Field crop: maize
Growth stage: 2
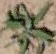
Species: atriplex